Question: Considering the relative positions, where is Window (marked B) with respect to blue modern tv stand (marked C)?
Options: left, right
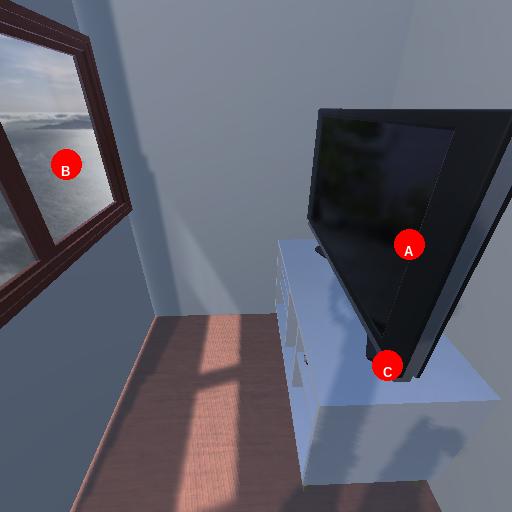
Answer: left